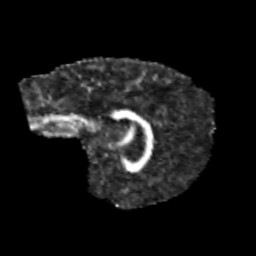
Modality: FA
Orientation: sagittal
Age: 13
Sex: female
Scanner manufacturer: siemens
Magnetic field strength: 3 T
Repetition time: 3.8 s
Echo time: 0.07 s